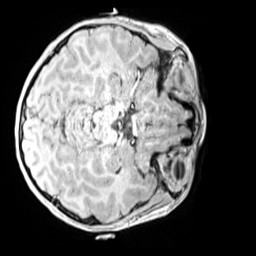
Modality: MP2RAGE
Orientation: axial
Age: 12
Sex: female
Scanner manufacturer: siemens
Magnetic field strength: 3 T
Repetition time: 4 s
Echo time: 0.00299 s